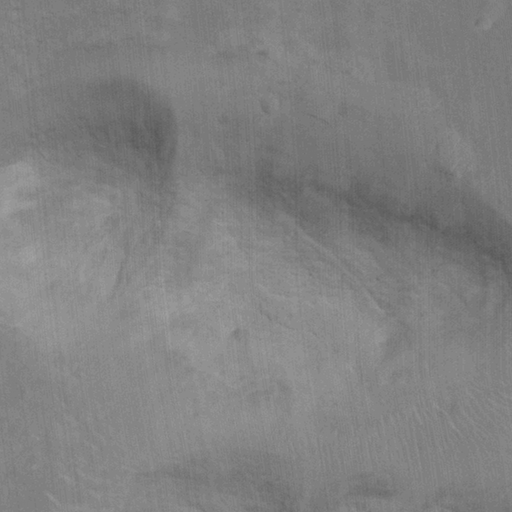
Objects detected: cone